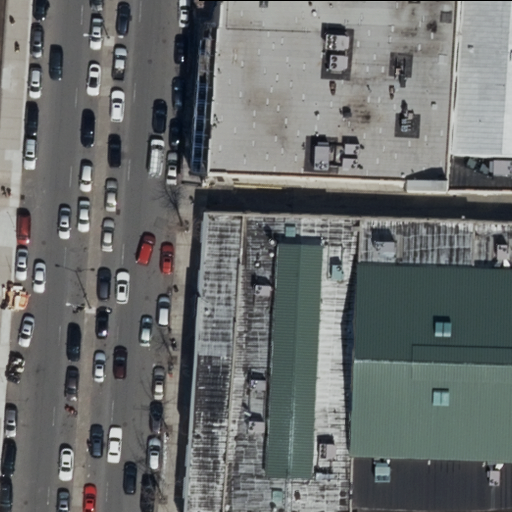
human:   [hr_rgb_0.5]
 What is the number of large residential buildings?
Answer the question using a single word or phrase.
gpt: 2

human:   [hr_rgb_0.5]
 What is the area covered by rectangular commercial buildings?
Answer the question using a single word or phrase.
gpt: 0m2

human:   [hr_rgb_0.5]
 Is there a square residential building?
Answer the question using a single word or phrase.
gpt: no

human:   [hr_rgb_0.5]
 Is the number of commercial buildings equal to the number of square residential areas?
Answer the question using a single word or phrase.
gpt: yes

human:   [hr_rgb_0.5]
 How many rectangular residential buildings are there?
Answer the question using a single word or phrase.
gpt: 1

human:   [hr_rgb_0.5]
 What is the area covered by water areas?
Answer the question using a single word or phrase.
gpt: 0m2

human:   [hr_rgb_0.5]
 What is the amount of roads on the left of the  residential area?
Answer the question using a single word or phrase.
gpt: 0

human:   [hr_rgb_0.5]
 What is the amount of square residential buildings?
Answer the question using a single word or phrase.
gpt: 0

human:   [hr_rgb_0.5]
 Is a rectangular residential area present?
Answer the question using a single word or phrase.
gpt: yes

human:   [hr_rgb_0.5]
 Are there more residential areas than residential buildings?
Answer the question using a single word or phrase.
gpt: no

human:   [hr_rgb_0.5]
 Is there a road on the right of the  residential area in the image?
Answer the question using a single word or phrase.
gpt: yes

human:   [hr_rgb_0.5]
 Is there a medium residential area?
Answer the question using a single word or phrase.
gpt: yes

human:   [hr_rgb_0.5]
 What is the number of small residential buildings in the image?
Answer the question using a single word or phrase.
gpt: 0

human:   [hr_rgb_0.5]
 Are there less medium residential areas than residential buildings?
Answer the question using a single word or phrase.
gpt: yes

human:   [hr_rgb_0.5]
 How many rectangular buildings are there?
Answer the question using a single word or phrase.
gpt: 1

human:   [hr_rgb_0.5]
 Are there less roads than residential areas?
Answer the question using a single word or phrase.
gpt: no

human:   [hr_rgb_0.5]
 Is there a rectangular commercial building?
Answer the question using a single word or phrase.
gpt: no

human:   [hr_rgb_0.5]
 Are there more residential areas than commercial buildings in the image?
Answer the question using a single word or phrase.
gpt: yes

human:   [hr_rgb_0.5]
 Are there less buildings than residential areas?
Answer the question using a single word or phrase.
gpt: no

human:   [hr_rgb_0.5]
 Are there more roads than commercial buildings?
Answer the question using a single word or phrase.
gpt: yes

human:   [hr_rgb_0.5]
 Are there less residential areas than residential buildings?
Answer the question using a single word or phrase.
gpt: yes

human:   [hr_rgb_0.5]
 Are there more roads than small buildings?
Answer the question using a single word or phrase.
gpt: yes

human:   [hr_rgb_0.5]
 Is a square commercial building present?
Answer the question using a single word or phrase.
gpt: no

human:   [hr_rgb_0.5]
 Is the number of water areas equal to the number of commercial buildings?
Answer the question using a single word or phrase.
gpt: yes

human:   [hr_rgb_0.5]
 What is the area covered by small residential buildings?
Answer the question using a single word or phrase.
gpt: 0m2

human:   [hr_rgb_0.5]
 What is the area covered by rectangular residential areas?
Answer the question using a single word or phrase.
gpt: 477m2

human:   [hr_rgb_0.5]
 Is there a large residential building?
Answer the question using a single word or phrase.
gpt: yes

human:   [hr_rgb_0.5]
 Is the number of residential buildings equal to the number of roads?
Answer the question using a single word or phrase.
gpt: no

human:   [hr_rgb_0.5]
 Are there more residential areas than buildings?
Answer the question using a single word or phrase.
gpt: no

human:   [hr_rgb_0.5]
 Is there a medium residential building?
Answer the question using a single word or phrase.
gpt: no

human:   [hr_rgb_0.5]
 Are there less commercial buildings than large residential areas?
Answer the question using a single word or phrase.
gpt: no

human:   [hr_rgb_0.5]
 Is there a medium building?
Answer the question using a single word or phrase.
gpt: no

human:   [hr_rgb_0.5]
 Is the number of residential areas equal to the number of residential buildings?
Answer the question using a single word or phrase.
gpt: no

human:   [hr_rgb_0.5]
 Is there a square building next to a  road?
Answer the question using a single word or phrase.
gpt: no

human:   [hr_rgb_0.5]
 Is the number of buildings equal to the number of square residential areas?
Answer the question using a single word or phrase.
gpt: no

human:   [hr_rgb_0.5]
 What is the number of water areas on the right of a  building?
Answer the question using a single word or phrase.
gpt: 0